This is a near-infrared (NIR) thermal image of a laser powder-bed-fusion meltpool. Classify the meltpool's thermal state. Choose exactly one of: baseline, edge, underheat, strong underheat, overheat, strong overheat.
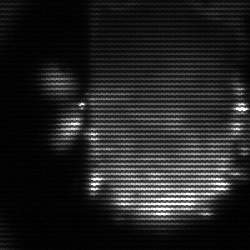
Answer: baseline